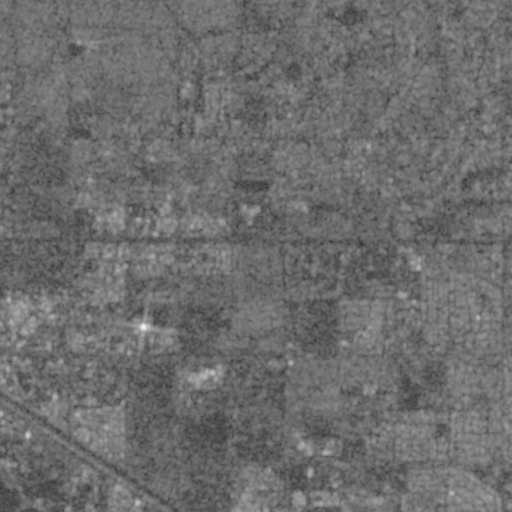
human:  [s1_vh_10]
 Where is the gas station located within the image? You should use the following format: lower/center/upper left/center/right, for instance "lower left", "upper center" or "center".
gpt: The gas station is located in the lower center of the image.
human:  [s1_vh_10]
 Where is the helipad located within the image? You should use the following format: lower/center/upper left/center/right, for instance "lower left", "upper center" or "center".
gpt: The helipad is located in the lower right of the image.
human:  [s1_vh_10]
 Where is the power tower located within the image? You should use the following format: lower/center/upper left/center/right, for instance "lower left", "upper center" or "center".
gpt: The power tower is located in the lower of the image.
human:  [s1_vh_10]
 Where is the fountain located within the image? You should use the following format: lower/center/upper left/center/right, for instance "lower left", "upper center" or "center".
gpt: The fountain is located in the center right of the image.
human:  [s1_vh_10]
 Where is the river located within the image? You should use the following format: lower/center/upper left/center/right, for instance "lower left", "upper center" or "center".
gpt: The river is located in the lower of the image.
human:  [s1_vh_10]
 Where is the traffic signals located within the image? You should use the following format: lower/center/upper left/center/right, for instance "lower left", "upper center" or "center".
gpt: The traffic signals is located in the lower left of the image.
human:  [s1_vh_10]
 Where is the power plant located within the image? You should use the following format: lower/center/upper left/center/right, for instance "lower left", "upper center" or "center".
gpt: There is no power plant in the image.

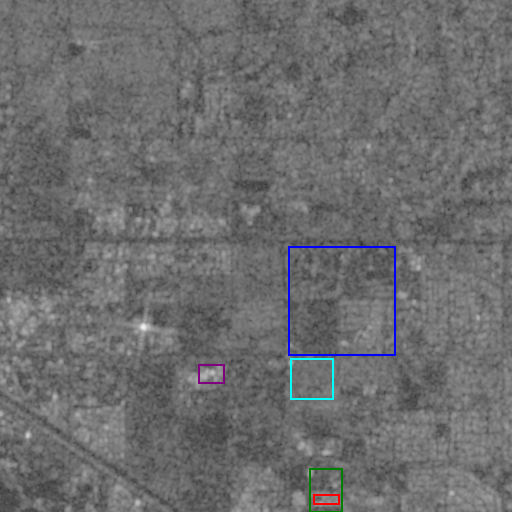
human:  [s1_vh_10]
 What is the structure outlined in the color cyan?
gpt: The structure outlined in cyan is a crop field.
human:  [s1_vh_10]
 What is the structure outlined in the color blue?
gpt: The structure outlined in blue is a park.
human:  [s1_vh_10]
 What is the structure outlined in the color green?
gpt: The structure outlined in green is a parking lot.
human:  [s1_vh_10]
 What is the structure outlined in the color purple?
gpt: The structure outlined in purple is a building.
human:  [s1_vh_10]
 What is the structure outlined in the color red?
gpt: The structure outlined in red is a building.
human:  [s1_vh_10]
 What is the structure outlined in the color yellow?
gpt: There is no yellow outline.